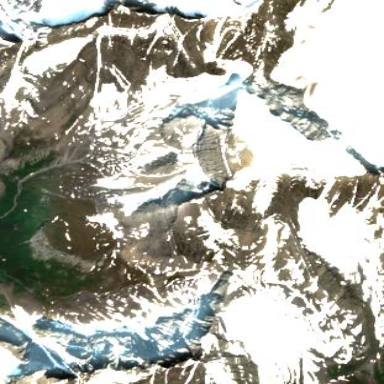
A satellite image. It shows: Stunning view of glacier.